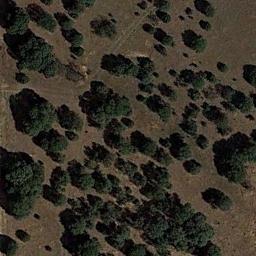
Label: chaparral